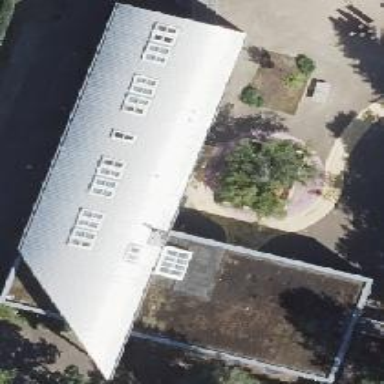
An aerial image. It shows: School building.